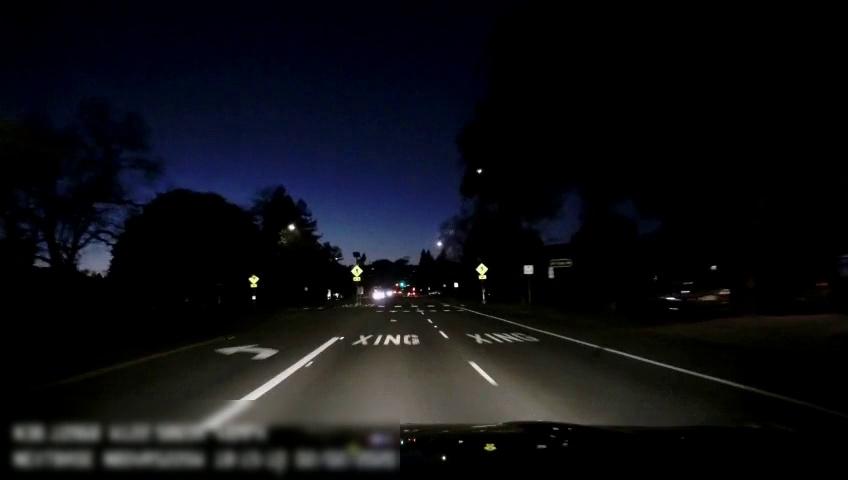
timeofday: Night
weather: Other
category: Drivable Space
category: Drivable Space
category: Vehicles | Car
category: Lanes | Alternate Lane
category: Lanes | Current Lane
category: Lanes | Current Lane
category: Lanes | Opposite Lane
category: Traffic | Signs
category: Traffic | Signs
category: Traffic | Signs